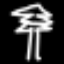
Label: palm tree